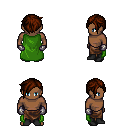
a pixel art fantasy rpg character, male body template, human, dark skin, green cape, robe skirt, brown pixie cut hairstyle, metal gloves, black shoes, four views (front, back, left, right), 2x2 character sprite sheet, small pixel art, hard edges, no anti-aliasing